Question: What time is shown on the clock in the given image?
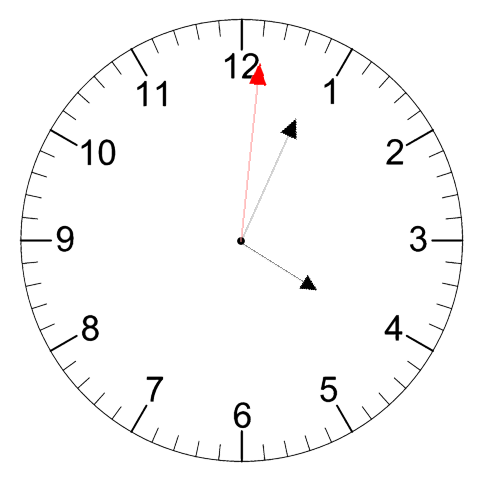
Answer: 04:04:01